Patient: sex M, age 60
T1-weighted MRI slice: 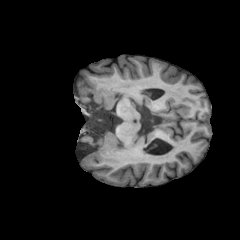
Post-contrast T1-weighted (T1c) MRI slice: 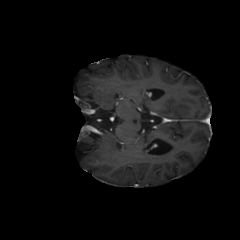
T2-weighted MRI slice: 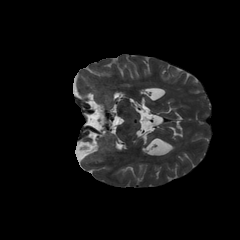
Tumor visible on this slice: no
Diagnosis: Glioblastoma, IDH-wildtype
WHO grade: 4